Question: Sequence of html rendered on page :
1. Textbox, empty calendar
2. Calendar renders events
3. Type in the textbox to get auto-complete dropdown.
Can I show the autocomplete dropdown on top of calendar event divs? Thank you,

Fix :
Z-idex worked together with position absolute : z-index: 10 ;position: absolute; top: 200px;
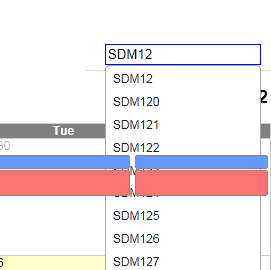
Answer: Look into the CSS property z-index. You can set the z-index of the dropdown to be larger than the other elements.
Careful on how you implement this. A common approach is to use intervals of 10 for the z-index, and something like 9999 as the "roof" that you know will never be exceeded. This ensures that in the future you can continue to add elements "between" existing ones.